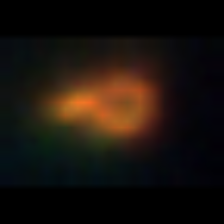
Taxon: Unknown_phyto
Group: Unknown